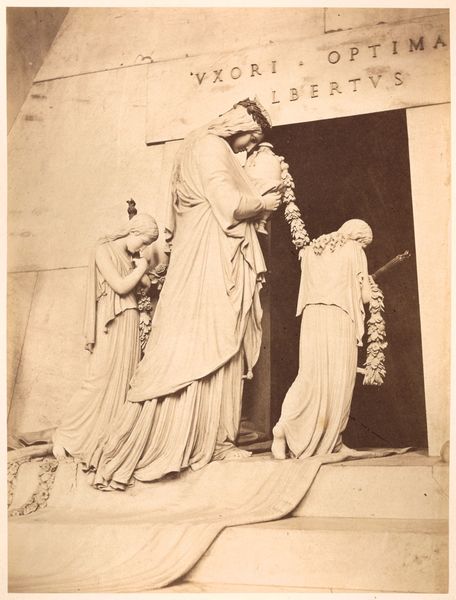
Titel: Grabmonument der Erzherzogin Marie Christine in der Augustinerkirche in Wien, Mittelgruppe
Künstler: Carl Haack
Standort: Wien
Institution: Albertina, Wien
Schlagwörter: dunkel, fuß, kopf, umhang, frauen, mädchen, blumen, frau, haar, kleid, kleider, marmor, mund, nase, ohr, tür, blüten, tuch, teppich, wand, arm, augen, falten, haupt, stein, steine, trauer, gewand, haare, kind, girlande, gebeugt, kinder, früchte, krug, skulptur, statue, vase, schleppe, schrift, stab, sepia, figuren, treppe, treppen, vasen, stufen, gesenkt, tor, foto, eingang, fugen, gefäß, barfuß, schwarzweiss, text, buchstaben, friedhof, beten, ehefrau, entwurf, kranz, lorbeerkranz, girlanden, skulpturen, statuen, grab, freiheit, andacht, grotte, gebückt, prozession, tempel, blumengirlande, opfer, pyramide, gattin, trauern, töchter, mausoleum, urne, grabmal, latein, albertus, bebückt, uxori, ehefrua